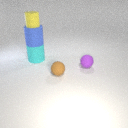
large blue rubber cylinder above large cyan rubber cylinder